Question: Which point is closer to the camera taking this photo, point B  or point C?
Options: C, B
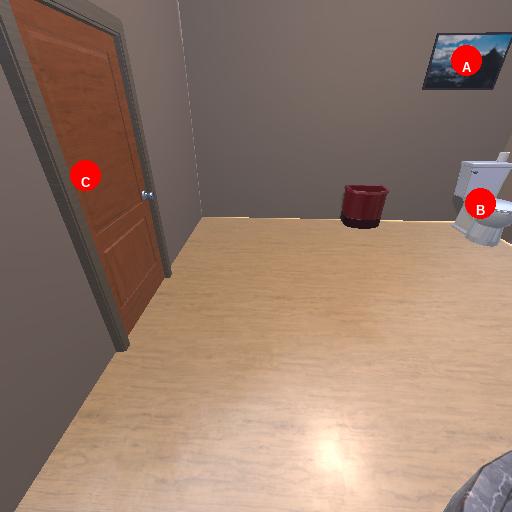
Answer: C